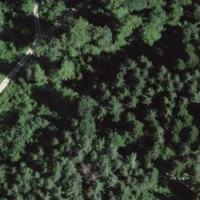
EUNIS habitat code: 44
Species observed at this site:
Fraxinus excelsior